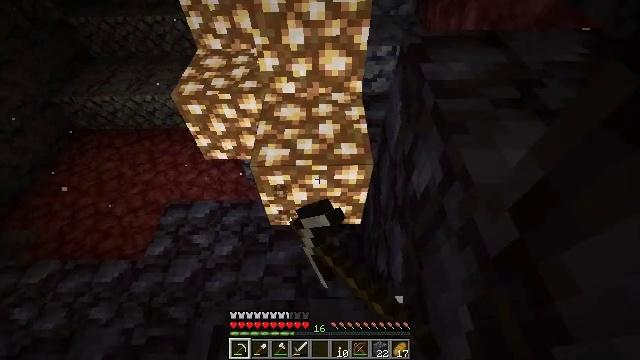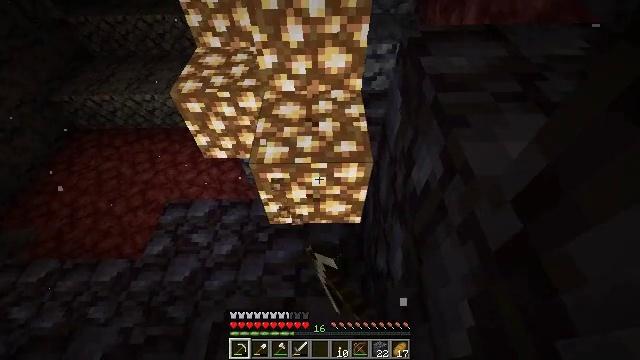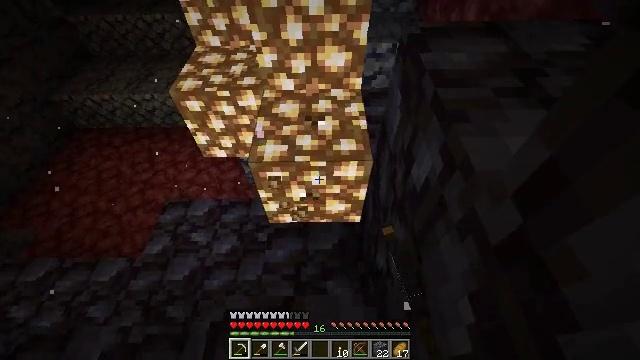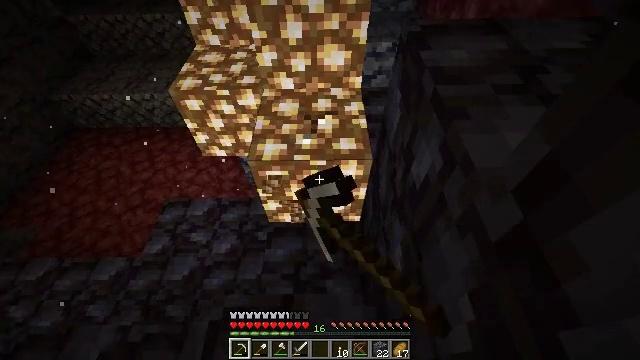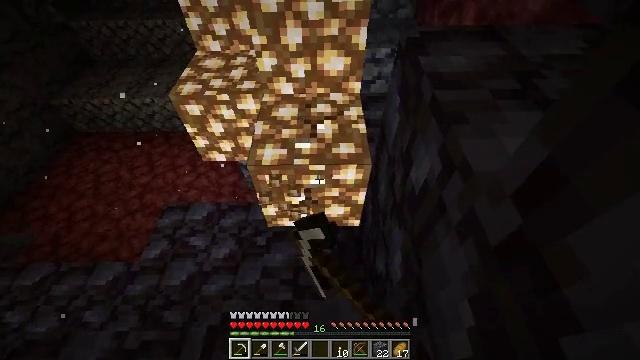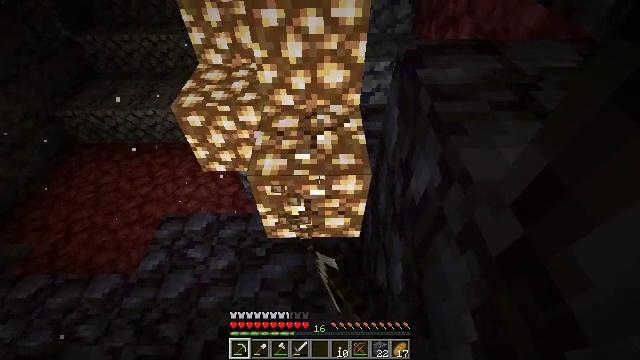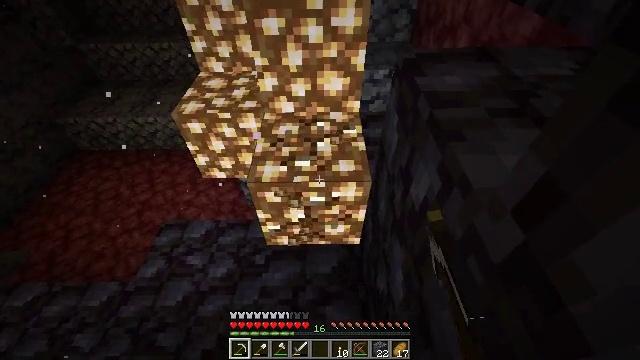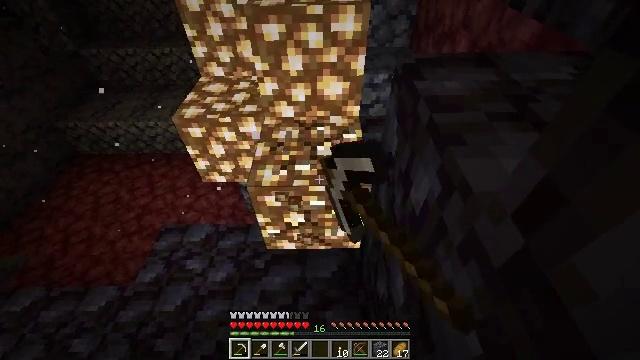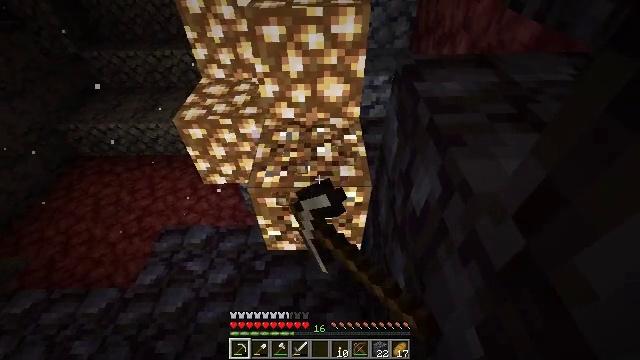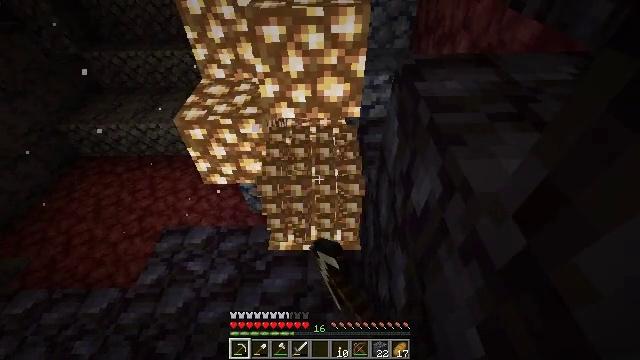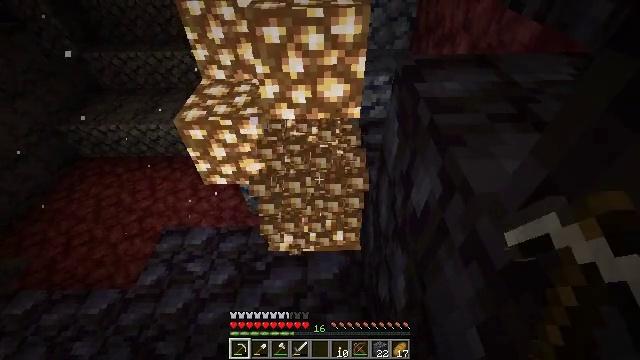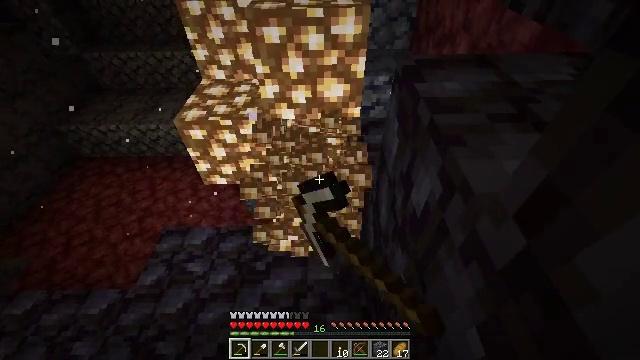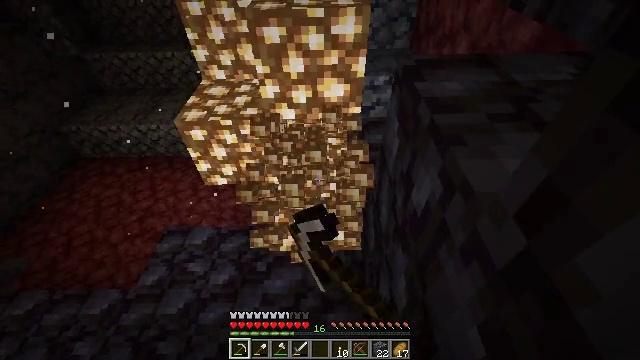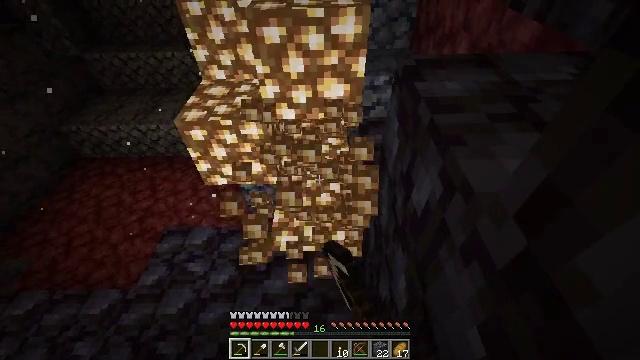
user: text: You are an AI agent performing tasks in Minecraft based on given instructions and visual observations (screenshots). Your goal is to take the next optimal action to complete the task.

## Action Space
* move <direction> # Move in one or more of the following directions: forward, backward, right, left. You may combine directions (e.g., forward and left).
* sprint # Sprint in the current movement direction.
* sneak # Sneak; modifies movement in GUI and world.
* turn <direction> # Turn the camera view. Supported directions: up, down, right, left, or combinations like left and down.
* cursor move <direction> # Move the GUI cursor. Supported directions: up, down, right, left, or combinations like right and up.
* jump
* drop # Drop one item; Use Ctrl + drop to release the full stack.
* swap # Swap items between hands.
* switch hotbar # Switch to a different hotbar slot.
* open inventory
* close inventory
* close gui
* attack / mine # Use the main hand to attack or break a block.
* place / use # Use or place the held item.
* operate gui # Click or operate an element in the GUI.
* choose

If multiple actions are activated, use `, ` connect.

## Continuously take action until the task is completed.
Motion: motion action
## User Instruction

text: Destroy the glowstone to harvest components.
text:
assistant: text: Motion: attack / mine
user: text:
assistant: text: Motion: attack / mine
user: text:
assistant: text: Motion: attack / mine
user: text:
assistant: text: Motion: turn up, attack / mine
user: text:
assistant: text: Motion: turn up, attack / mine
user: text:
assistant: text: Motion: turn up, attack / mine
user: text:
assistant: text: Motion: attack / mine
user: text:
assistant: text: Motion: attack / mine
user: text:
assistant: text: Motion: attack / mine
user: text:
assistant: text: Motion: attack / mine
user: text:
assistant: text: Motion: attack / mine
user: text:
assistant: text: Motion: attack / mine
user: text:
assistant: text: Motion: attack / mine
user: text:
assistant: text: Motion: attack / mine